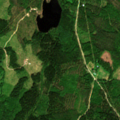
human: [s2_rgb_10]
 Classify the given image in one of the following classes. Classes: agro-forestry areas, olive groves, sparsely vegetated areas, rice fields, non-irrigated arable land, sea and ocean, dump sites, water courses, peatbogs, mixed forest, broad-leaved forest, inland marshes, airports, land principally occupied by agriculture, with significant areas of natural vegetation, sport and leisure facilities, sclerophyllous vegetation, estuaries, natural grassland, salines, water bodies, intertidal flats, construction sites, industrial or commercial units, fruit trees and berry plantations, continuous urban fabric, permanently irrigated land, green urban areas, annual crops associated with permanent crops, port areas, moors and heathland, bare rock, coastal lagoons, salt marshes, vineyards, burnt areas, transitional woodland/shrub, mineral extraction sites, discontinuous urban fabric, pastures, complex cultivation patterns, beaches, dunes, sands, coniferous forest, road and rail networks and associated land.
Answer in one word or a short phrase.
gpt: broad-leaved forest, coniferous forest, mixed forest, transitional woodland/shrub